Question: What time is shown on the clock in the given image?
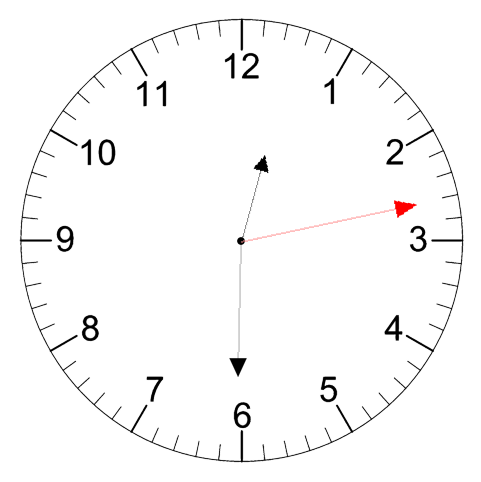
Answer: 12:30:13